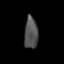
Tissue: lung
Cell type: T cells
Senescence score: 0.1851
Nuclear area (px): 423
Mean DAPI intensity: 81.567